Question: I have a table view with 10 cells displaying an image. Everytime I scroll, the app allocates more memory (but doesn't show this in leaks) but in allocations, I can see that memory increases by like 2 megabytes with each scroll.
This is the code which leaks, specifically the line where i set the imageview's image (if I comment it out, it doesn't leak):
'''
- (UITableViewCell *)tableView:(UITableView *)tableView cellForRowAtIndexPath:(NSIndexPath *)indexPath {
static NSString *CellIdentifier = @"Cell";
UITableViewCell *cell = [tableView dequeueReusableCellWithIdentifier:CellIdentifier];
if (!cell) {
cell = [[UITableViewCell alloc] initWithStyle:UITableViewCellStyleDefault reuseIdentifier:CellIdentifier];
}
cell.imageView.image = [UIImage imageWithContentsOfFile:[[NSBundle mainBundle] pathForResource:@"background_stripes" ofType:@"png"]];
return cell;
}
'''

I created a simple new project with 1 view controller:
'''
- (void)viewDidLoad {
[super viewDidLoad];
self.tableView.rowHeight = 130.f;
}
- (NSInteger)tableView:(UITableView *)tableView numberOfRowsInSection:(NSInteger)section {
return 16;
}
- (UITableViewCell *)tableView:(UITableView *)tableView cellForRowAtIndexPath:(NSIndexPath *)indexPath
{
static NSString *CellIdentifier = @"Cell";
UITableViewCell *cell = [tableView dequeueReusableCellWithIdentifier:CellIdentifier];
if (!cell) {
cell = [[UITableViewCell alloc] initWithStyle:UITableViewCellStyleDefault reuseIdentifier:CellIdentifier];
}
cell.imageView.image = [UIImage imageWithContentsOfFile:[[NSBundle mainBundle] pathForResource:@"background_stripes" ofType:@"png"]];
return cell;
}
'''
Very simple...I don't see any problem here...but leaks when I scroll, the memory consumption grows over time...
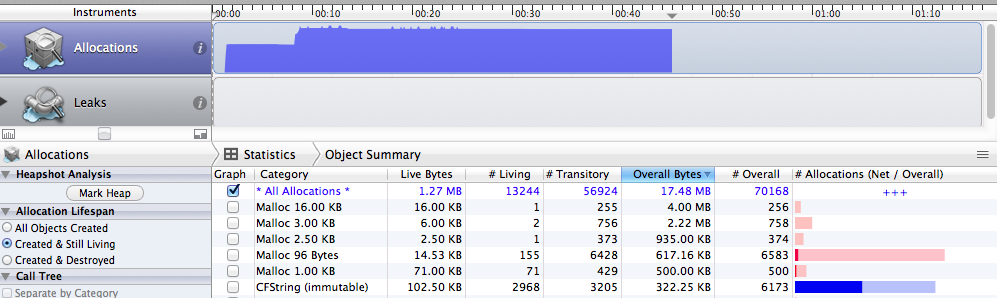
Answer: The problem is that there is no leaks =). The top graph illustrates the allocations and not leaks. Leaks are in the bottom graphics and their graph is red, so there is NO memory leaks. You'd probably thought that "Overall Bytes" stands for memory leaks but it's not, it's just the number of bytes that program allocated during runtime.